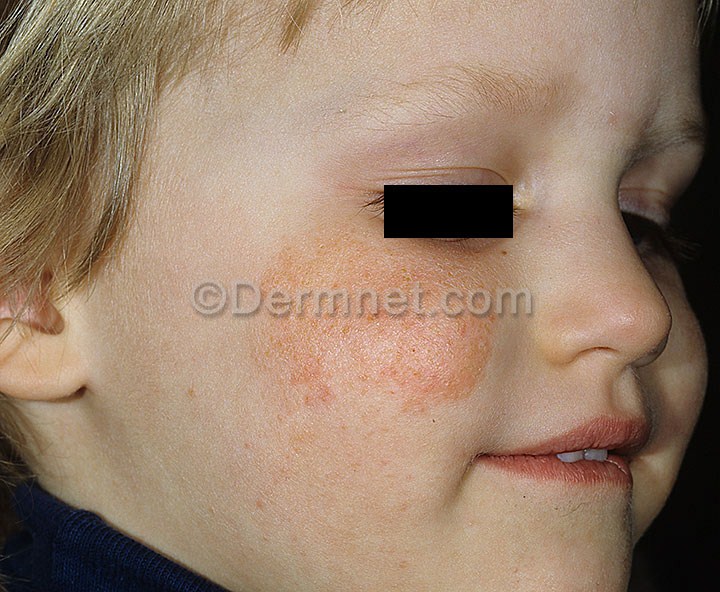
Disease: Atopic Dermatitis Photos